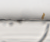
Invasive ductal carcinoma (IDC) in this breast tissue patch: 0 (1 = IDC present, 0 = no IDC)